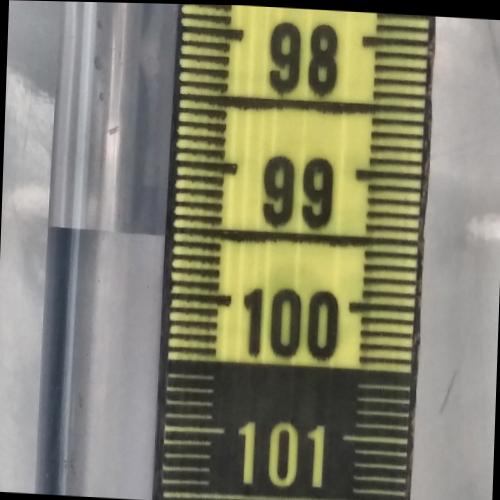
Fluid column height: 99.6 cm